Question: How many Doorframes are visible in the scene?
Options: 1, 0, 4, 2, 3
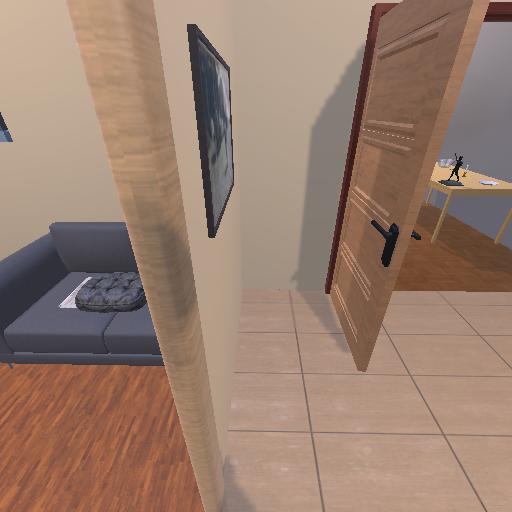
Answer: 1